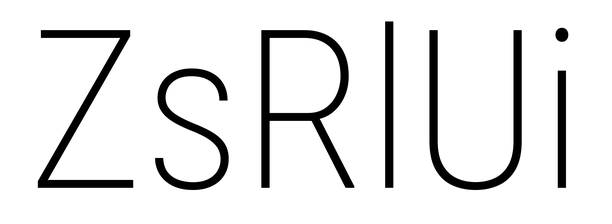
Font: Roboto_Condensed_ExtraLight